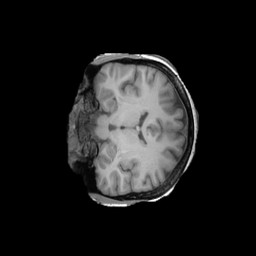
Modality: T1w
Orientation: coronal
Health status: ill
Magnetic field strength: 3 T